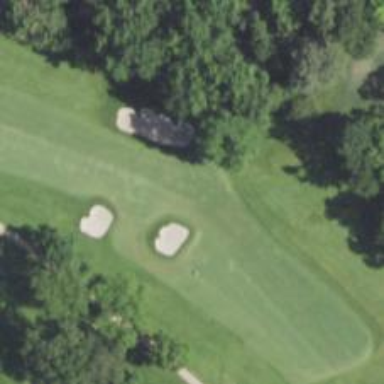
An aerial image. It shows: View of golf hole.